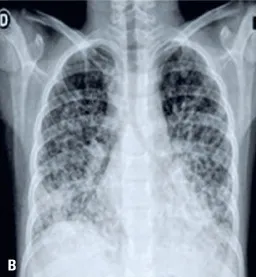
4 hours after intravenous immunoglobulin infusion.
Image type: radiology (x_ray)